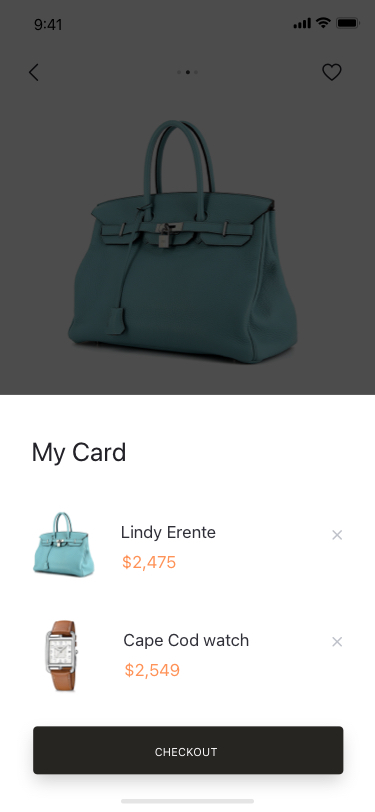
Text in this UI design:
Lindy Erente
Color
$2,475
Tie neck dress in wool crepe (100% wool)
Three-quarter-length cinched sleeves add a feminine touch
"Clou de selle" engraved mother-of-pearl button at the back of the neck
Lindy Erente
$2,475
CHECKOUT
My Card
Cape Cod watch
$2,549